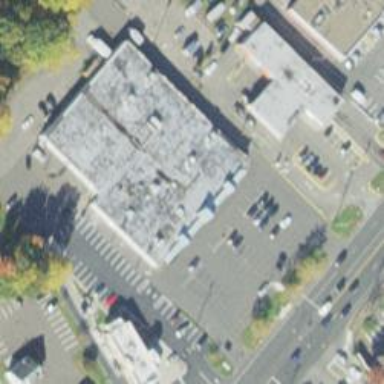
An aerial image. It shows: Grocery shop.